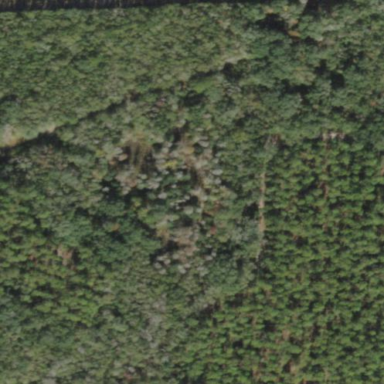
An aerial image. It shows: Forest dominated by needle-leaved trees.